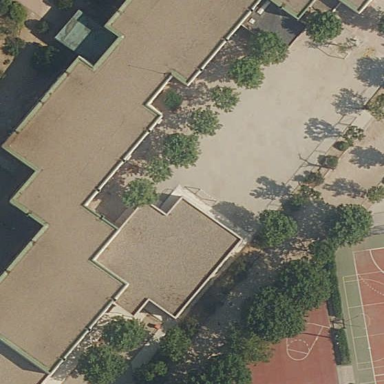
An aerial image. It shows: School building.